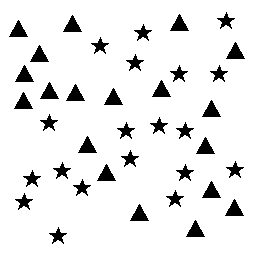
Squares: 0
Triangles: 19
Stars: 19
Total shapes: 38